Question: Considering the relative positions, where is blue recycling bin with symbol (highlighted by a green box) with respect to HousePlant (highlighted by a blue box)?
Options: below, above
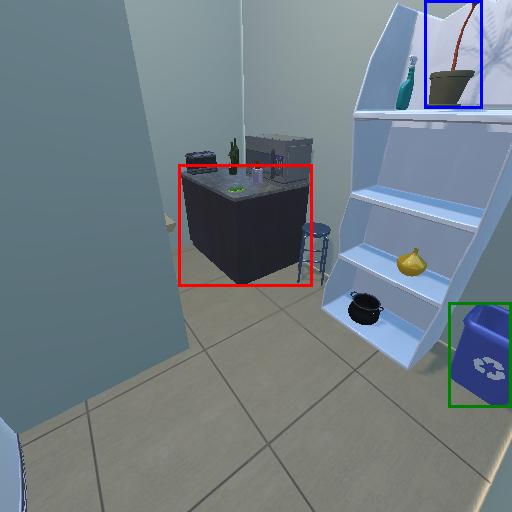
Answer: below